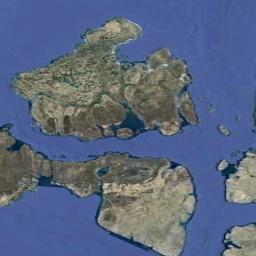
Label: island